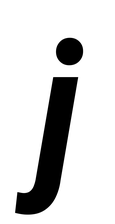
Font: Roboto-Italic_Condensed_Bold_Italic